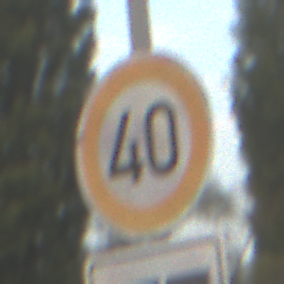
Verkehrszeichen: Geschwindigkeit40
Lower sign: HinweisDurchSinnbild16
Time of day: MorningAfternoon
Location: Outdoor (Suburban)
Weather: Overcast
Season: NotSpecified
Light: Natural